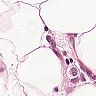
Metastatic tissue present: yes